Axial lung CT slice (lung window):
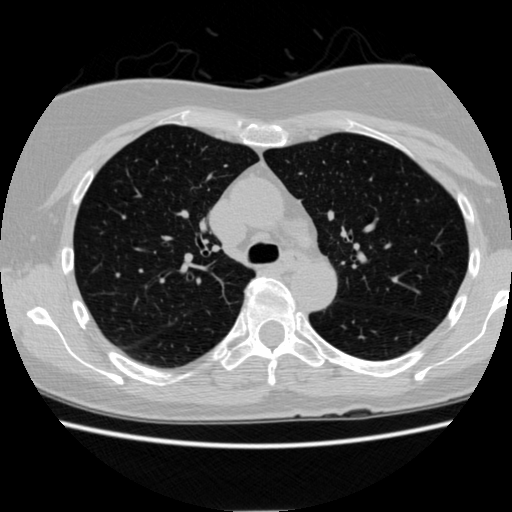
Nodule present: no